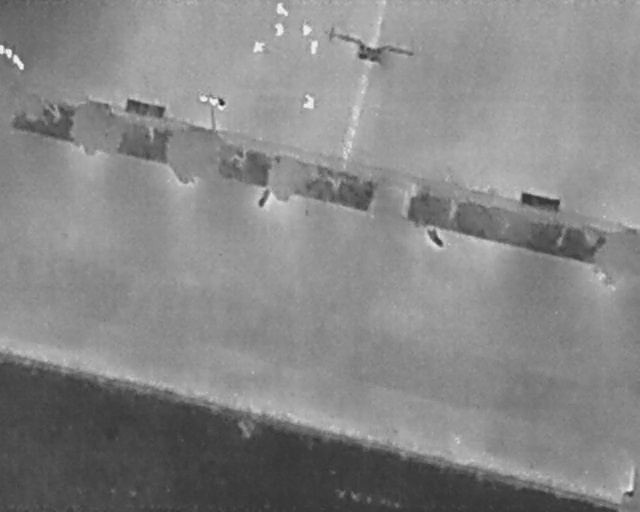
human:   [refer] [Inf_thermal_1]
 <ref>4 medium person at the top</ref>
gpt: <box>[[42, 0, 45, 3, 2], [42, 4, 44, 6, 2], [39, 8, 41, 10, 2], [46, 18, 49, 21, 2]]</box>

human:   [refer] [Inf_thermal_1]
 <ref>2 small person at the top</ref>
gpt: <box>[[46, 5, 48, 7, 2], [47, 8, 50, 9, 2]]</box>